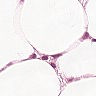
Metastatic tissue present: yes